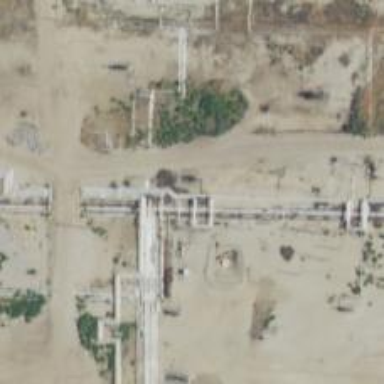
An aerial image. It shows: Petroleum well that is man-made.